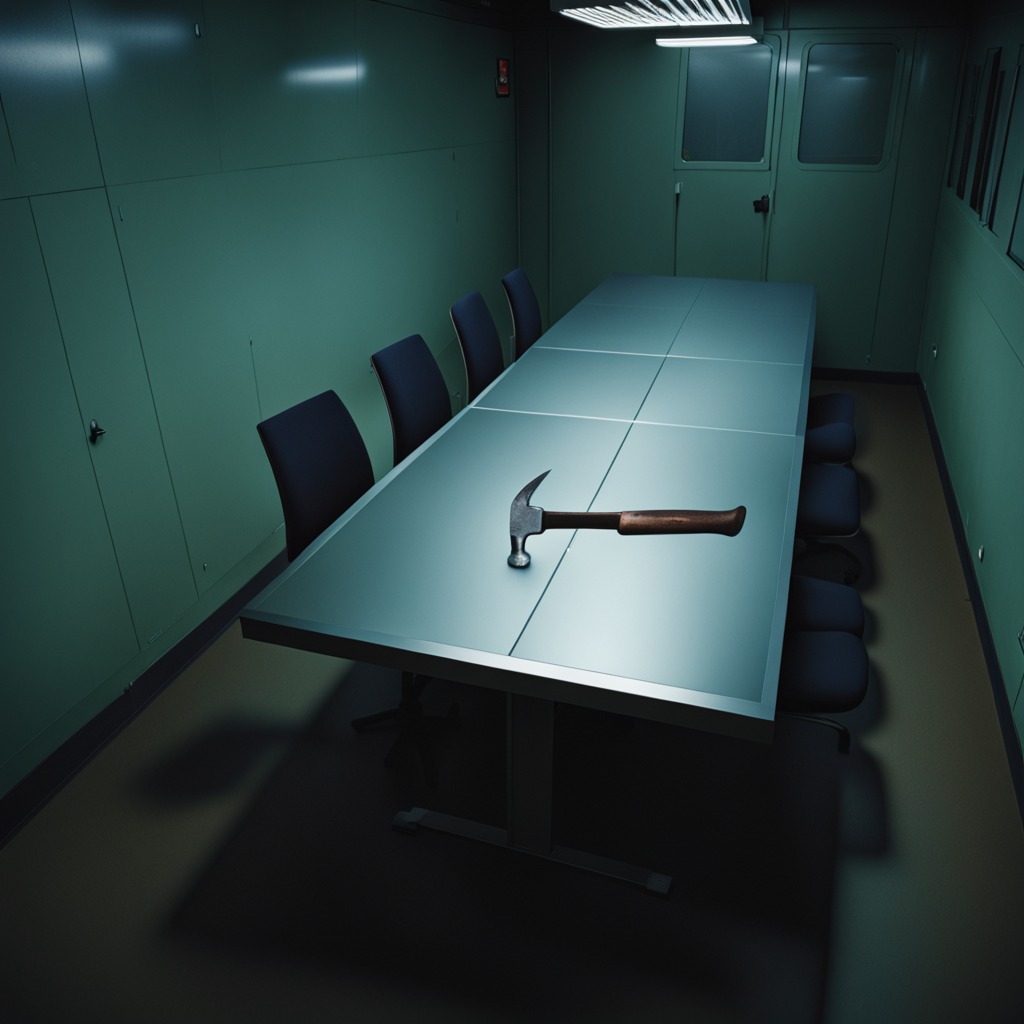
A hammer lying on a clean empty table in a railway signal maintenance room lit by harsh overhead fluorescents photorealistic surface textures crisp shadows high dynamic range